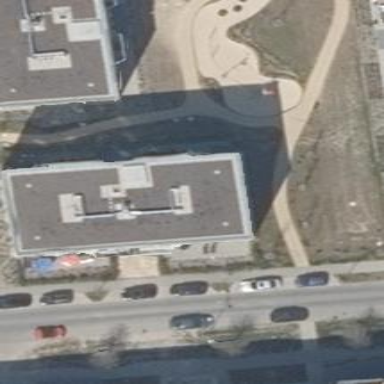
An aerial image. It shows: Building with apartments and flat roof.